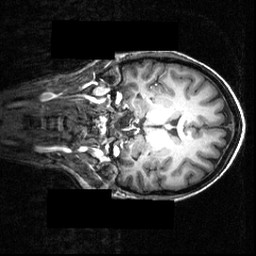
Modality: T1w
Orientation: coronal
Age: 28
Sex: female
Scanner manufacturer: siemens
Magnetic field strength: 3.951 T
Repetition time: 1.5 s
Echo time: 0.00335 s